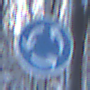
Verkehrszeichen: Kreisverkehr
Umgebung: Outdoor, Nature
Tageszeit: MorningAfternoon
Wetter: Clear
Licht: Natural
Jahreszeit: Winter
Kontrast: LowContrast